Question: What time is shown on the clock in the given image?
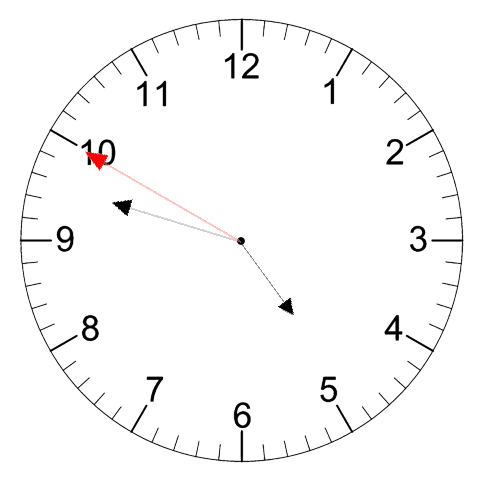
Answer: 04:47:50